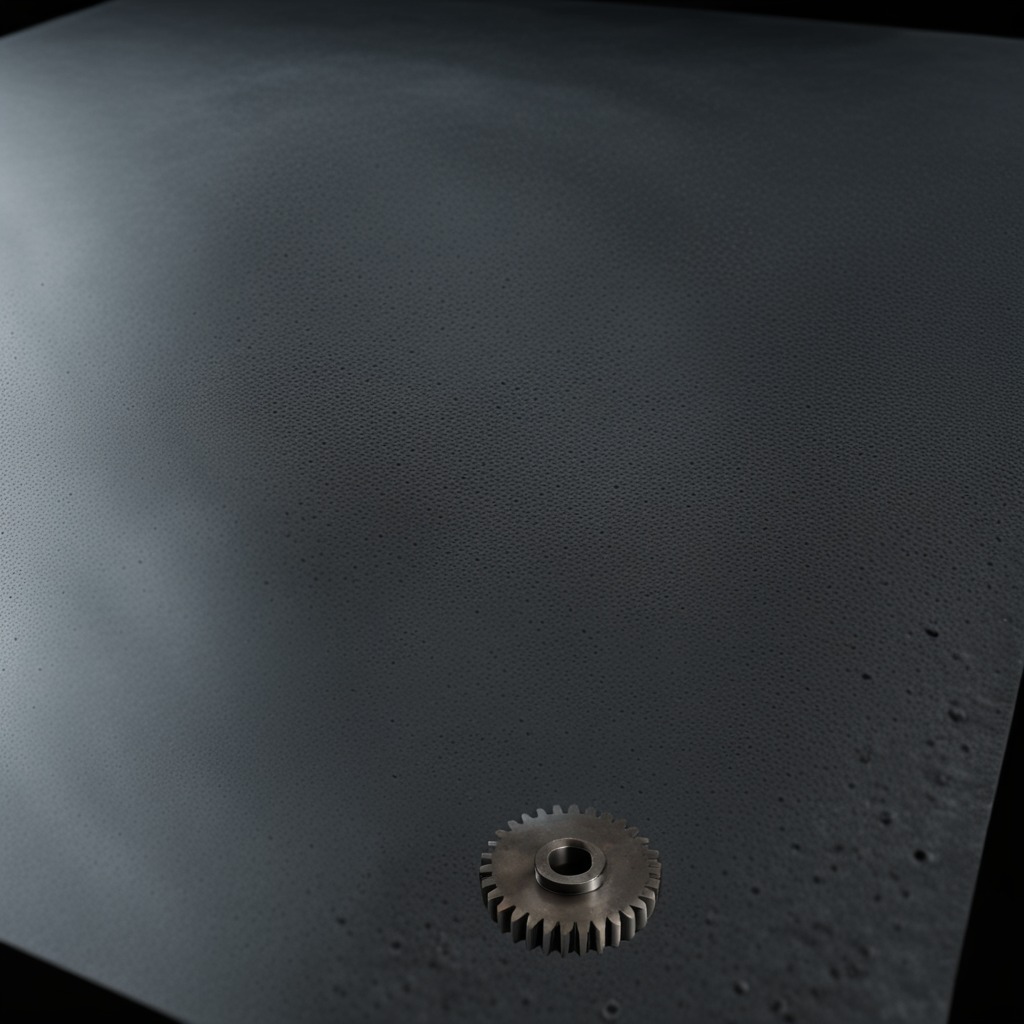
A steel gear with teeth is lying on the clean granite table inside a workshop at night.